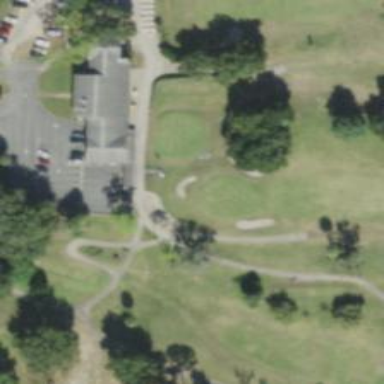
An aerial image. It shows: Service road designated as golf cart path.